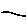
Label: line